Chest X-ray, AP view. Patient: 64 years old, sex M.
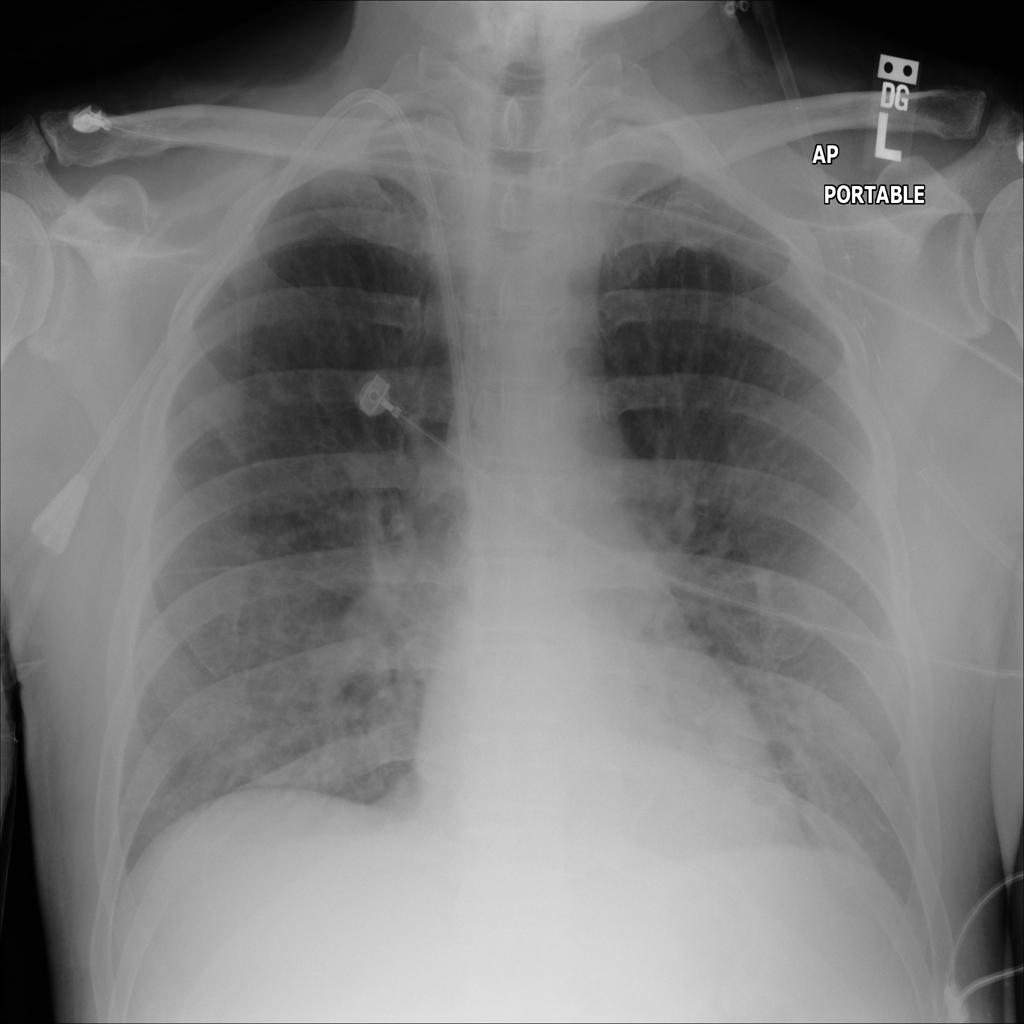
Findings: Edema